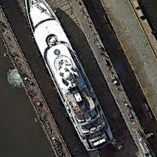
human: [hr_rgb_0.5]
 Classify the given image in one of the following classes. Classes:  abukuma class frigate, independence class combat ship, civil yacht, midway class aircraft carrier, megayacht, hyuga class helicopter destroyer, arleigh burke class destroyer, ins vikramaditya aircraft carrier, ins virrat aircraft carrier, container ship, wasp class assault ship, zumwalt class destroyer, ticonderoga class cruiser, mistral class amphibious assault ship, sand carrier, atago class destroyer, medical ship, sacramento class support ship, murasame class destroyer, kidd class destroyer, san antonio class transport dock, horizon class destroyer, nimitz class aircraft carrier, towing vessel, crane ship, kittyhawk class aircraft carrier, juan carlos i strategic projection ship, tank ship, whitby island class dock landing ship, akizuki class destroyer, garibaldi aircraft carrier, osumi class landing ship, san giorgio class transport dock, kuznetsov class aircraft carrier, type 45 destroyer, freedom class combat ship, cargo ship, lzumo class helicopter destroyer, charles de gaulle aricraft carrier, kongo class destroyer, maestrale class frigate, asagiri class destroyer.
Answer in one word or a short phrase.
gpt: Megayacht